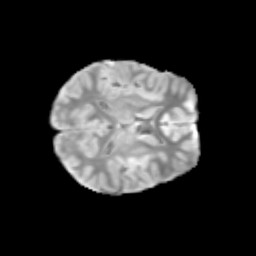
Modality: T2w
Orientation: axial
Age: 12
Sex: male
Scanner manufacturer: siemens
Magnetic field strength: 3 T
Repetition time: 3.8 s
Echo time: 0.07 s